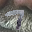
Label: 7